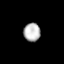
Tissue: lung
Cell type: Others
Senescence score: 0.206
Nuclear area (px): 304
Mean DAPI intensity: 182.826